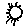
Label: sun